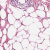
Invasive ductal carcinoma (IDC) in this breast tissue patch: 0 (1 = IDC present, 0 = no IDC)